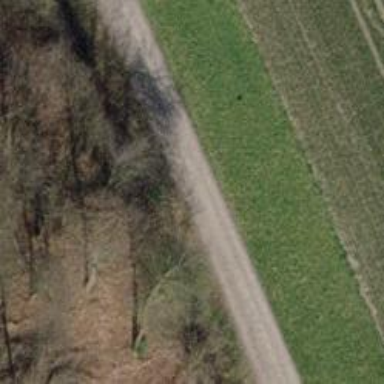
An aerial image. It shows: Compacted track with grade2 level.